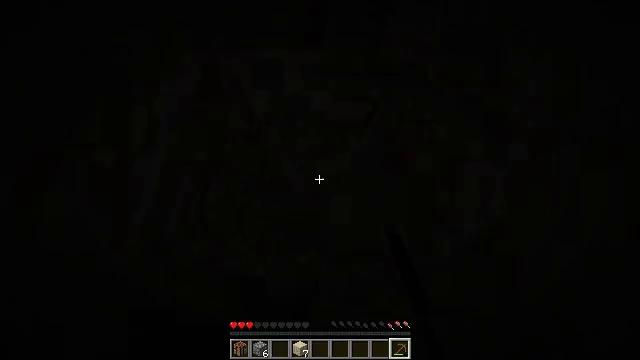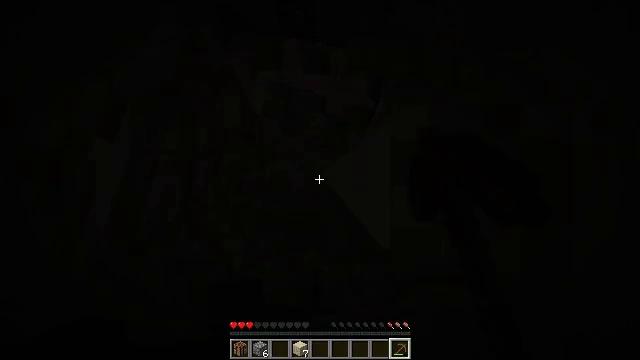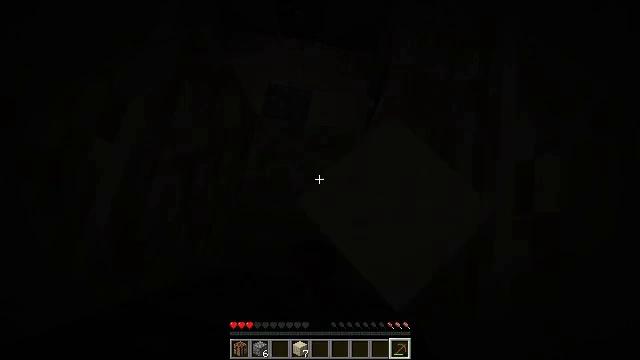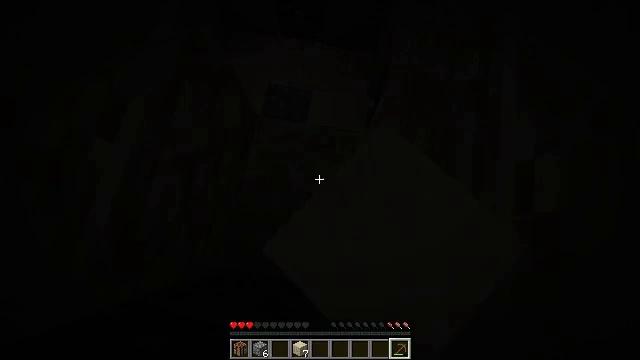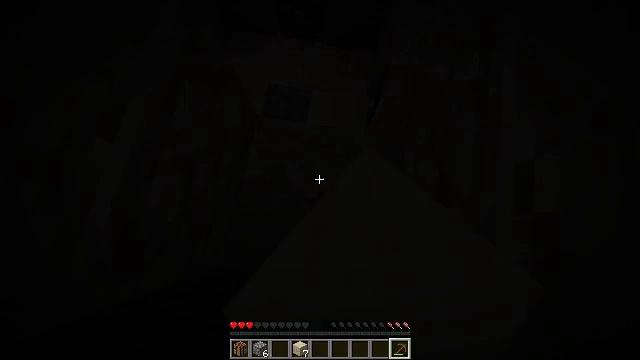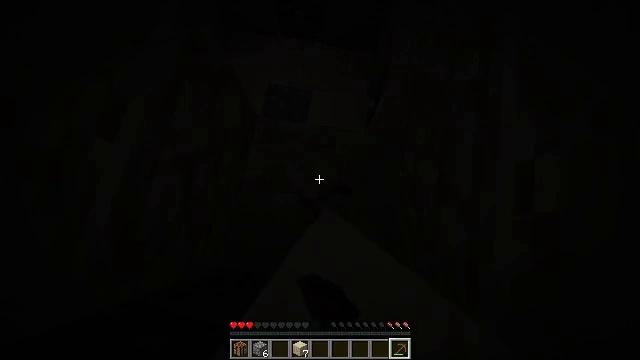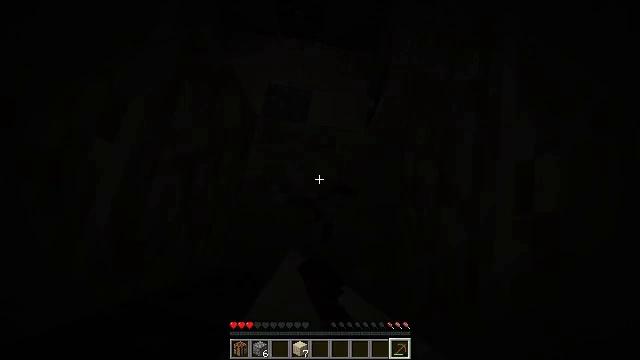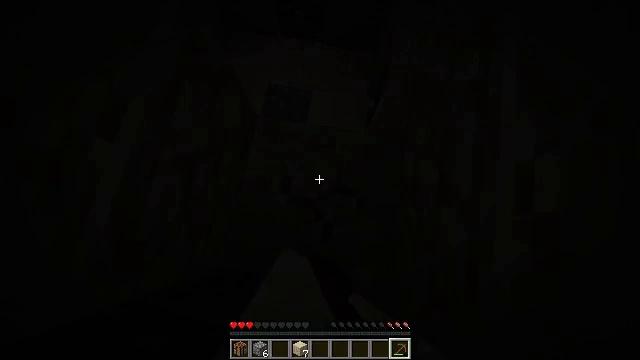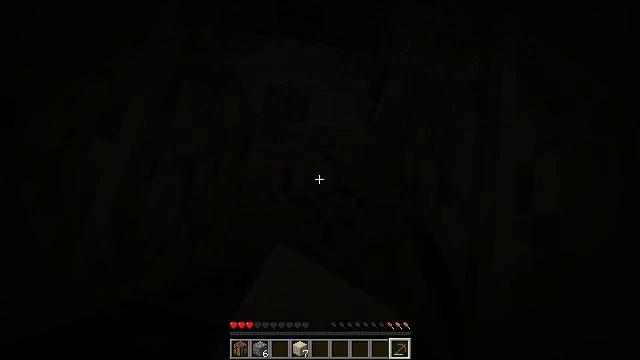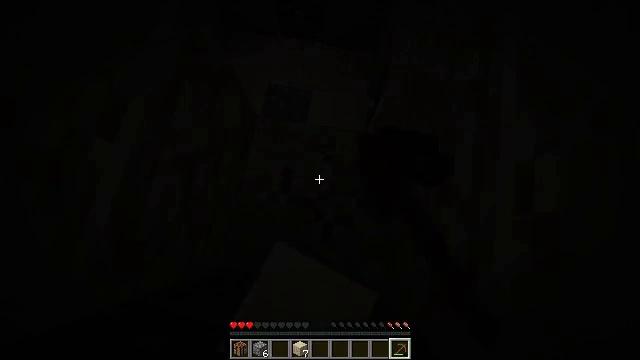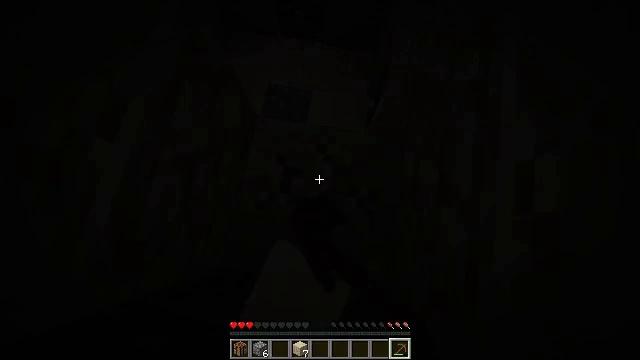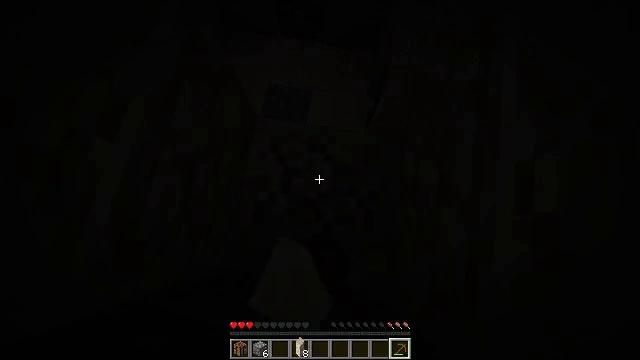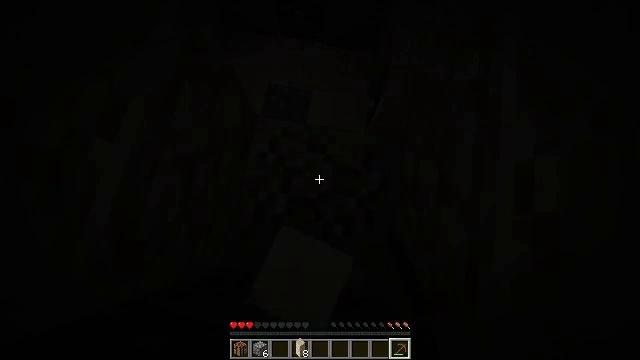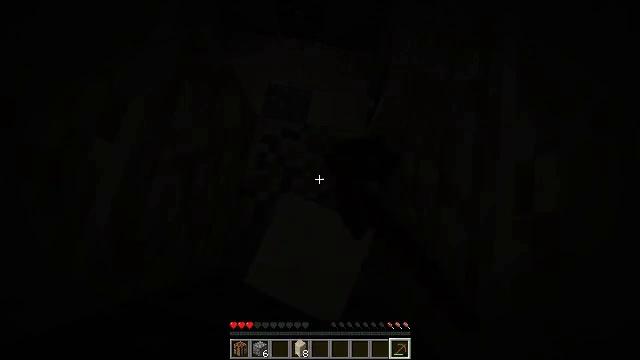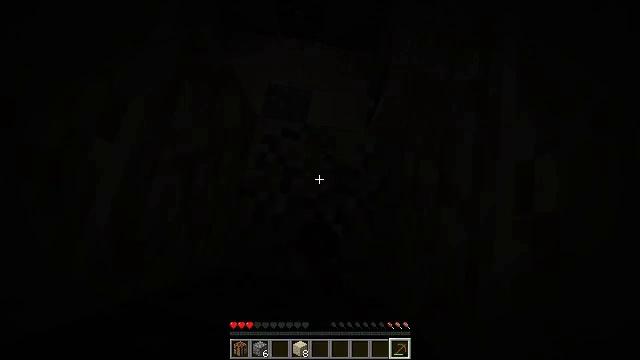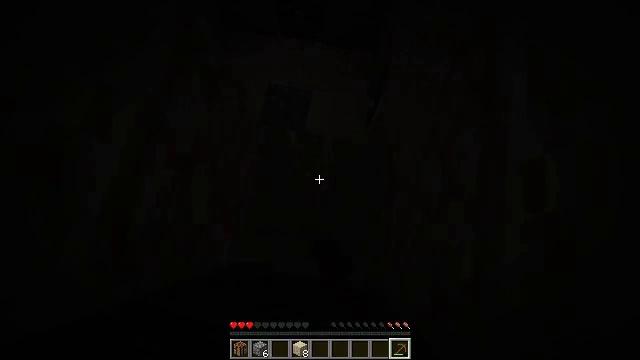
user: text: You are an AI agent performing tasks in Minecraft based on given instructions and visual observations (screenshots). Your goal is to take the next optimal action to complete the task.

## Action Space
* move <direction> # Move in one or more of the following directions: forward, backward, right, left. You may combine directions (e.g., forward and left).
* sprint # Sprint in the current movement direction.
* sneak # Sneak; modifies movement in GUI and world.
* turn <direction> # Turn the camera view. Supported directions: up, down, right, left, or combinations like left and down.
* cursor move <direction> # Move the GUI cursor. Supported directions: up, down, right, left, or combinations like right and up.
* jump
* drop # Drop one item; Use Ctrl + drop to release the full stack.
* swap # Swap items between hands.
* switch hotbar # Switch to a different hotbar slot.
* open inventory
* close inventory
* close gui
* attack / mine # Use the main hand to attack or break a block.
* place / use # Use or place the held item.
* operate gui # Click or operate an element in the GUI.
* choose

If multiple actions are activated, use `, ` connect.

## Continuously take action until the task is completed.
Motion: motion action
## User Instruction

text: Mine the cut sandstone.
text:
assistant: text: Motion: attack / mine
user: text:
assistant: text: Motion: attack / mine
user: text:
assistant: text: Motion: attack / mine
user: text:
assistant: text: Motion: attack / mine
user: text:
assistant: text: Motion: attack / mine
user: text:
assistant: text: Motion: attack / mine
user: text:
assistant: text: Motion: attack / mine
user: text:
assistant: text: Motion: attack / mine
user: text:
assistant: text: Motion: attack / mine
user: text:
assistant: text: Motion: attack / mine
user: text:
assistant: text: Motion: attack / mine
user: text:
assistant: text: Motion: attack / mine
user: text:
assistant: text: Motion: attack / mine
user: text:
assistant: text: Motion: attack / mine
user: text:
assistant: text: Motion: attack / mine
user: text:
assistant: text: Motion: attack / mine
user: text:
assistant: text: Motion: attack / mine
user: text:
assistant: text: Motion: attack / mine
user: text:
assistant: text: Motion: attack / mine
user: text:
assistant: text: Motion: attack / mine